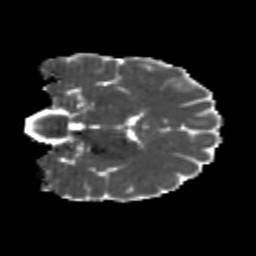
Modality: MD
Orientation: coronal
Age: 24
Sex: male
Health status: healthy
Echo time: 0.074 s